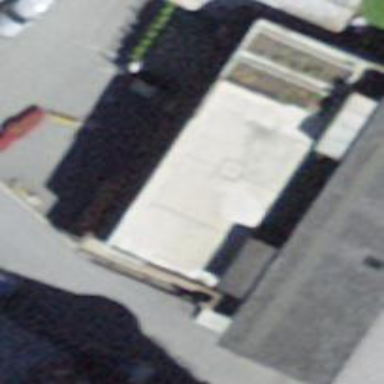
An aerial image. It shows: Clothing store.